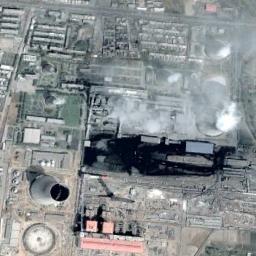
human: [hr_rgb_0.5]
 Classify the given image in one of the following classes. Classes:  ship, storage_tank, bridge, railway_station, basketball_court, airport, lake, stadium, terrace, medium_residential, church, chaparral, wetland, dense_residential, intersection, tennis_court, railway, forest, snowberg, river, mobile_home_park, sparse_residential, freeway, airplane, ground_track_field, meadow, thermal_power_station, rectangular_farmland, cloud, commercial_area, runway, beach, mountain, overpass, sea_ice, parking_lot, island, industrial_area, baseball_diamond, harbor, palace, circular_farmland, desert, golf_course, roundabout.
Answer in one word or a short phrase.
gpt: thermal_power_station